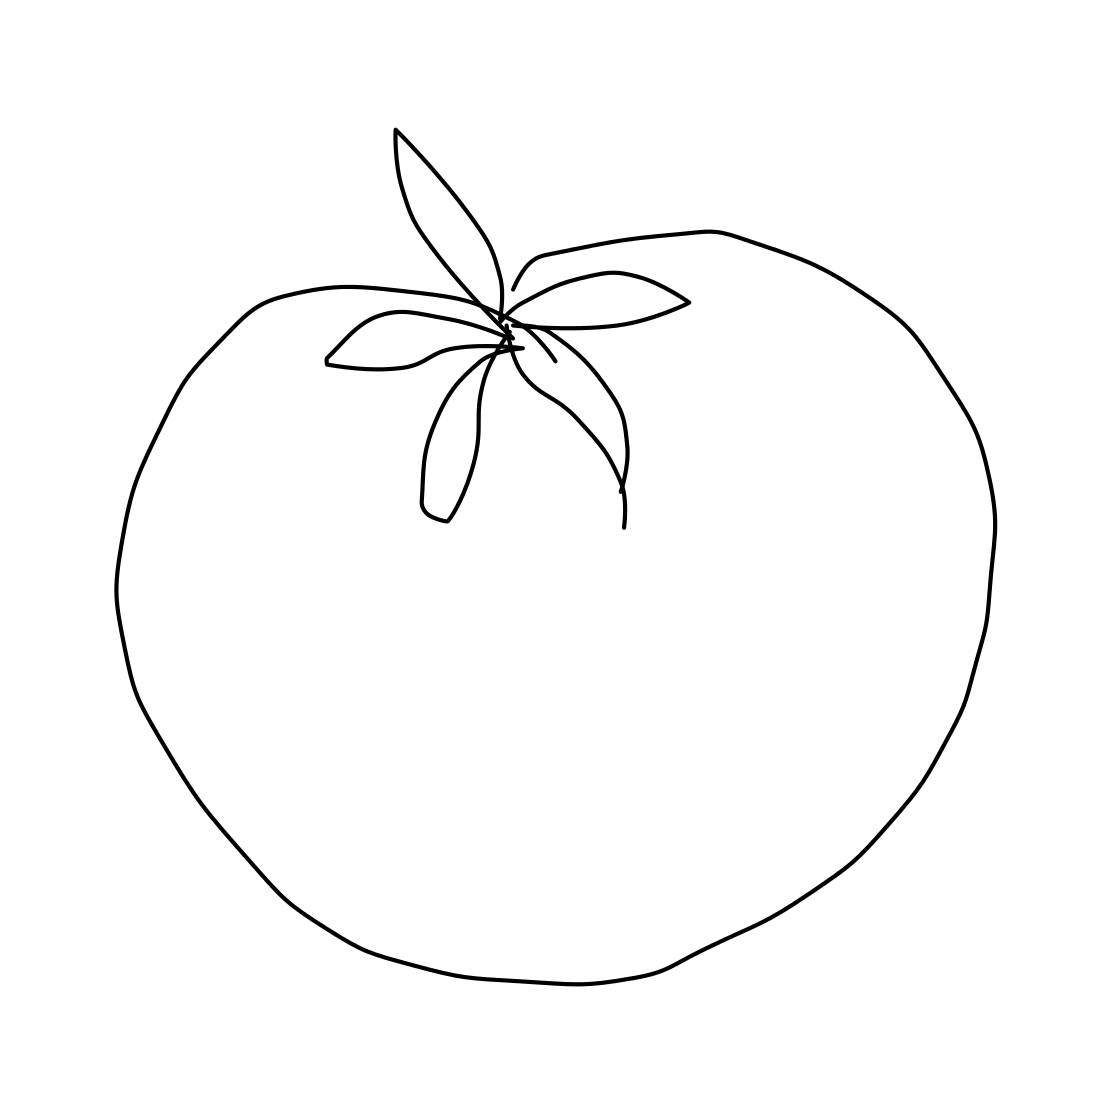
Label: tomato